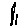
Label: line